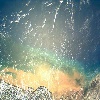
Label: water